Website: bh-photo
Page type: billing-address
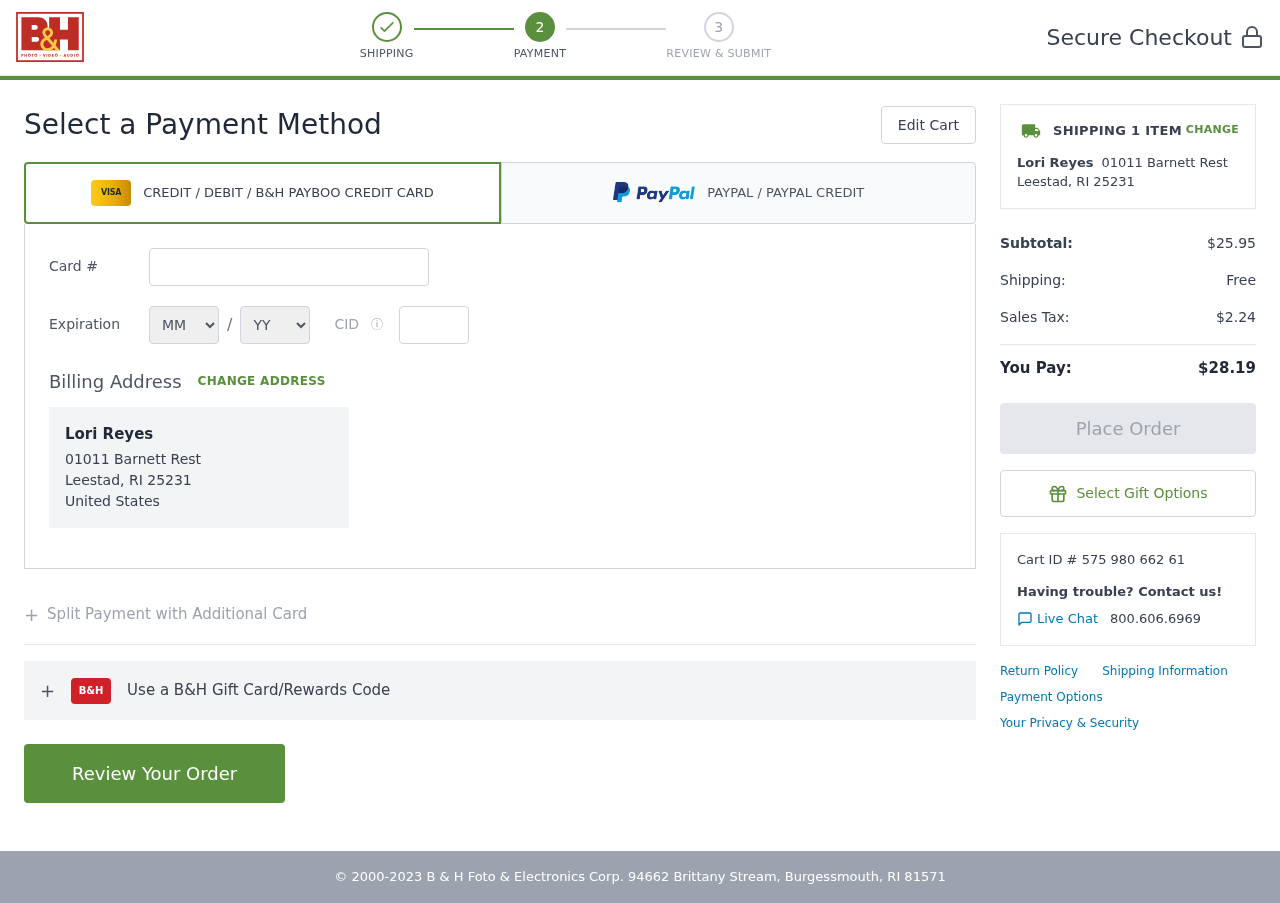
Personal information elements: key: PII_CARD_CVV
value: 645
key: PII_CARD_EXPIRY_MONTH
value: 07
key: PII_CARD_EXPIRY_YEAR
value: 28
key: PII_CARD_NUMBER
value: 2237 6633 3223 7961
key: PII_CITY_STATE_ZIP
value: Leestad, RI 25231
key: PII_COUNTRY
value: United States
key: PII_FULLNAME
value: Lori Reyes
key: PII_STREET
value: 01011 Barnett Rest
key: PII_FULLNAME2
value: Lori Reyes
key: PII_CITY
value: Leestad
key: PII_STATE_ABBR
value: RI
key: PII_POSTCODE
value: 25231
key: PII_POSTCODE_FULL
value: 25231
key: PII_CITY_STATE
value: Leestad, RI
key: PII_POSTCODE_NUMERIC
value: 25231
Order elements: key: ORDER_NUM_ITEMS
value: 1
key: ORDER_SUBTOTAL
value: $25.95
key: ORDER_SHIPPING_COST
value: Free
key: ORDER_TAX
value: $2.24
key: ORDER_TOTAL
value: $28.19
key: ORDER_ID
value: Cart ID # 575 980 662 61